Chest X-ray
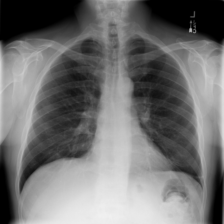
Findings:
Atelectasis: positive
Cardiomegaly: negative
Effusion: negative
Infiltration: negative
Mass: negative
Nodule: negative
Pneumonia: negative
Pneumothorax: negative
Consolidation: negative
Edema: negative
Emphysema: negative
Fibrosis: negative
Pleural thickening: negative
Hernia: negative